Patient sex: M
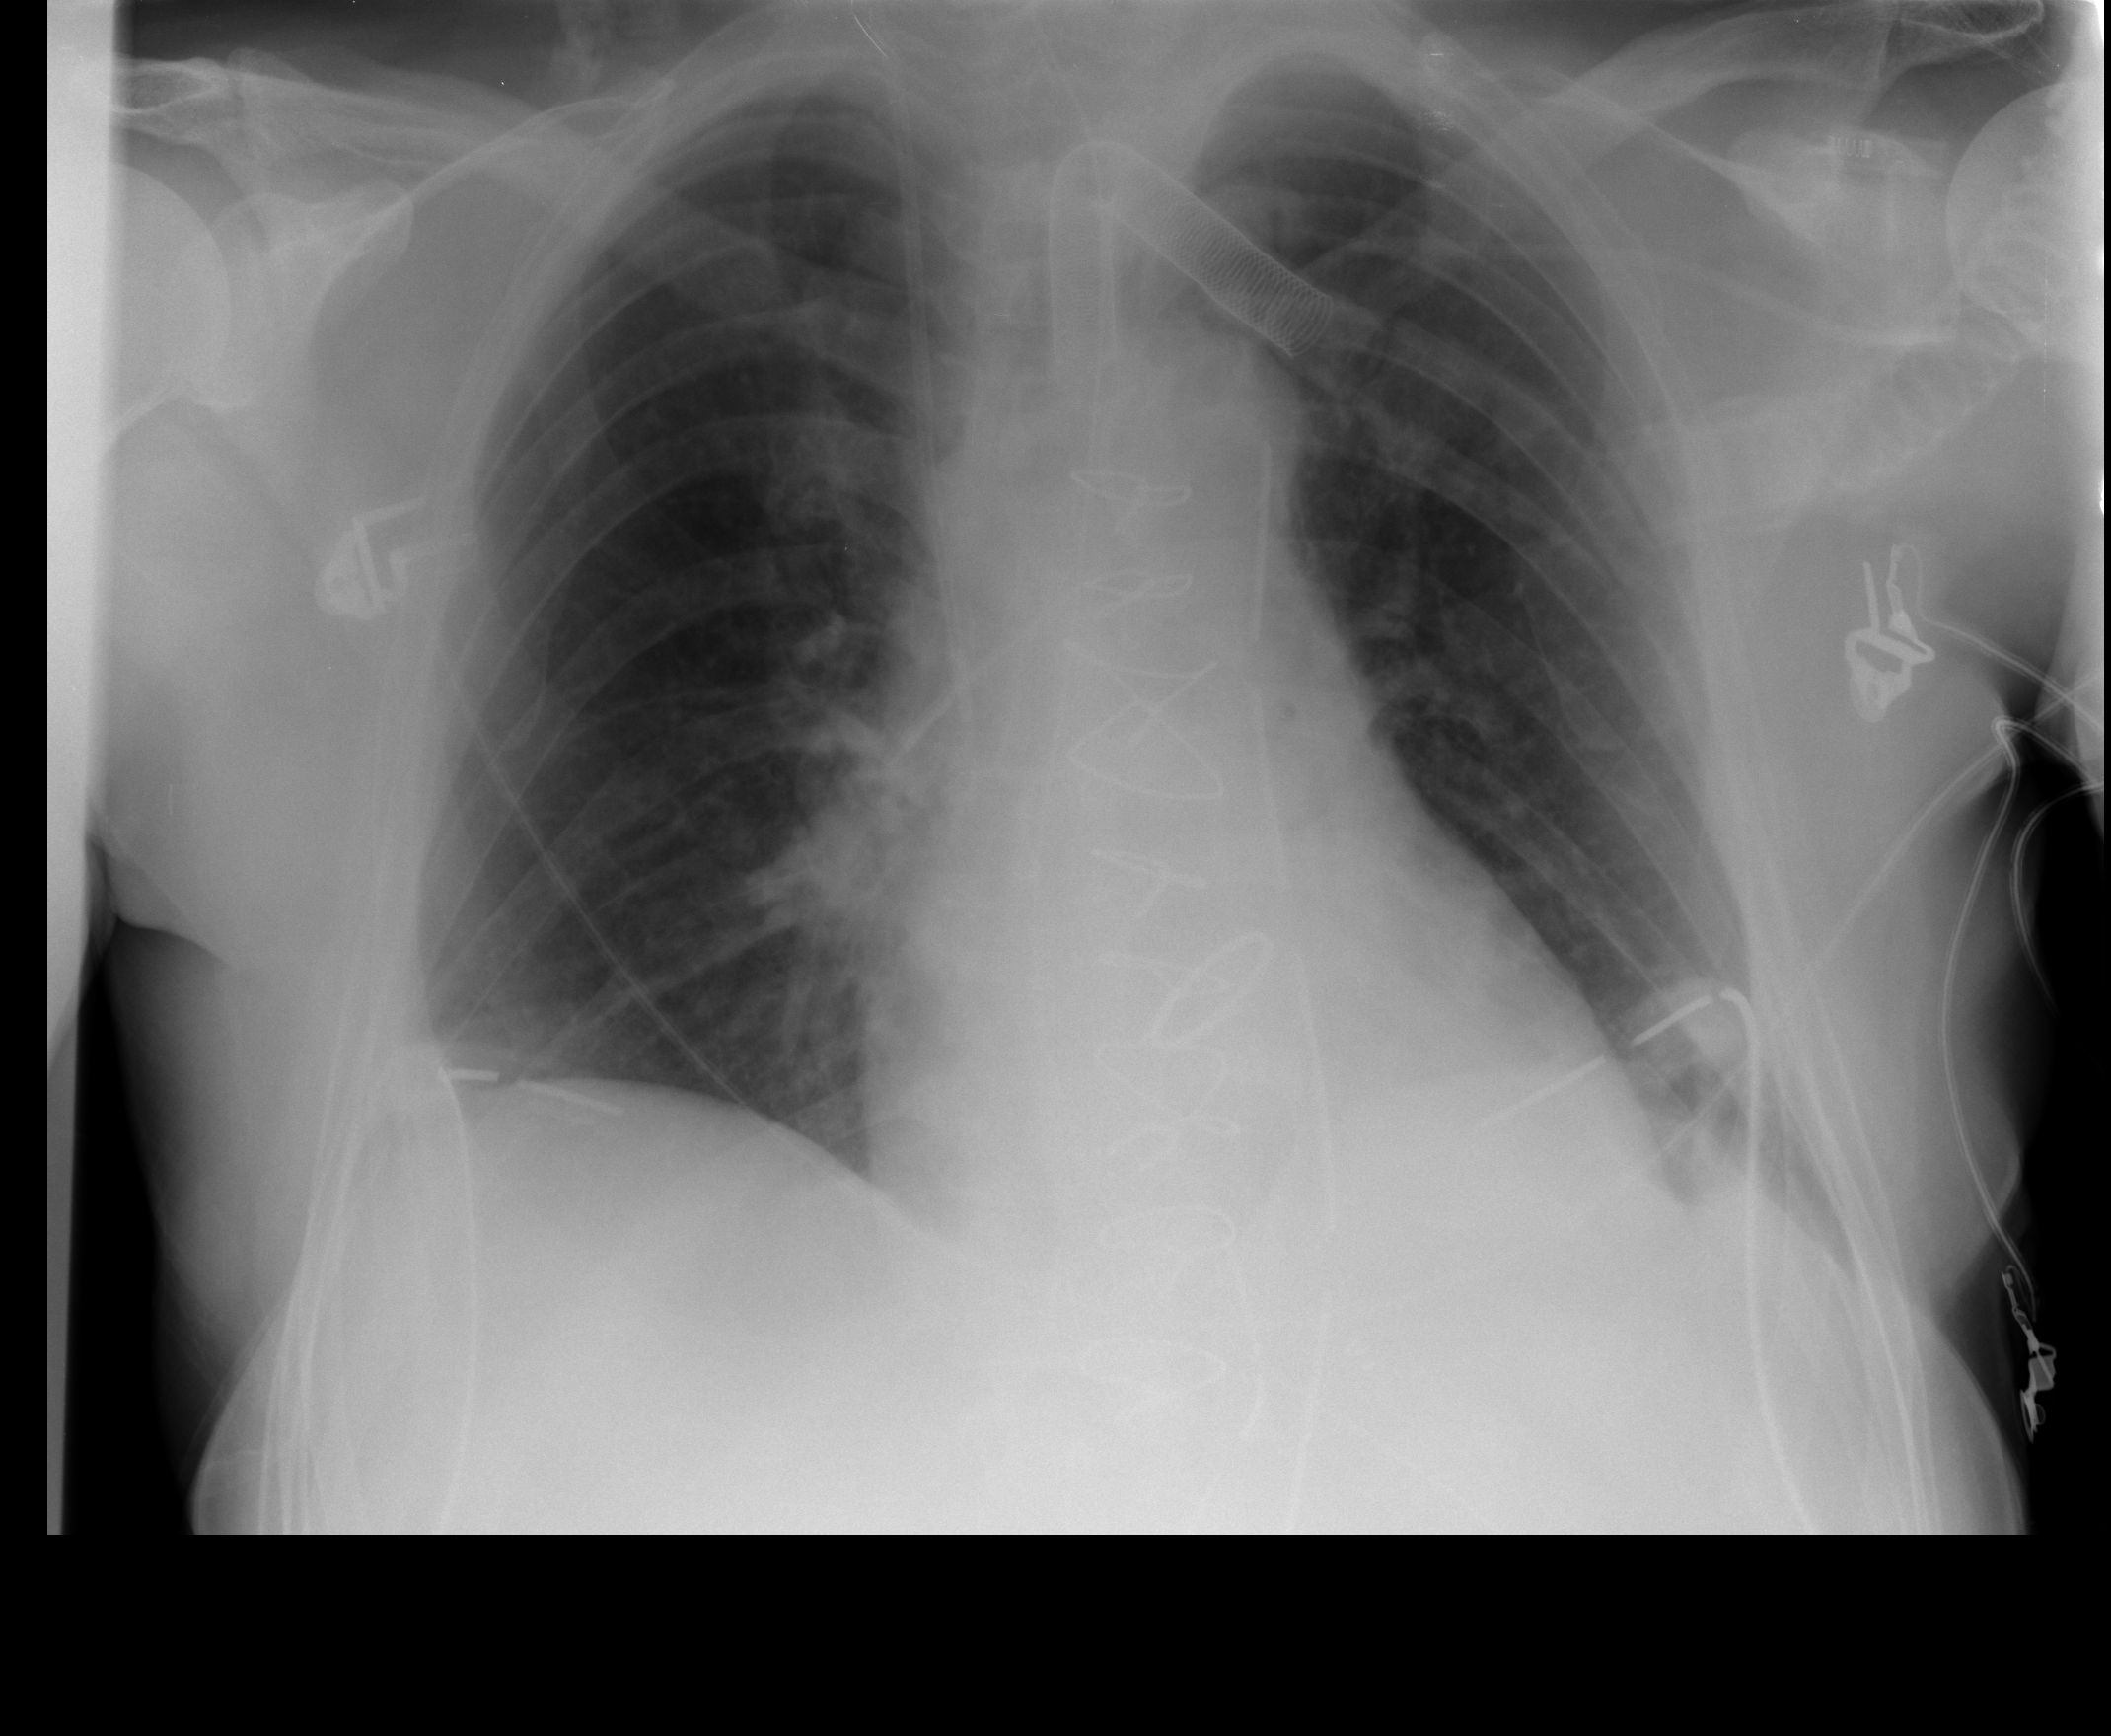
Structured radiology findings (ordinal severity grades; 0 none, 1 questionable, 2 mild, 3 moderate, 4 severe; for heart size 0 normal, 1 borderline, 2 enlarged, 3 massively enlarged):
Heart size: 0
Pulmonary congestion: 2
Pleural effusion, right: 0
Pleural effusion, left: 0
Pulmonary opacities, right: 0
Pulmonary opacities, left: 0
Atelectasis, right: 2
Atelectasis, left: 2